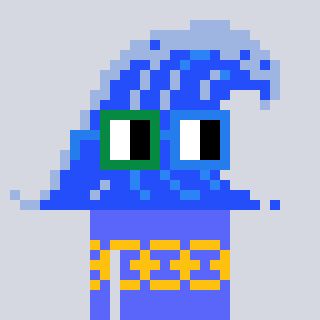
a pixel art character with square green and blue glasses, a wave-shaped head and a purple-colored body on a cool background